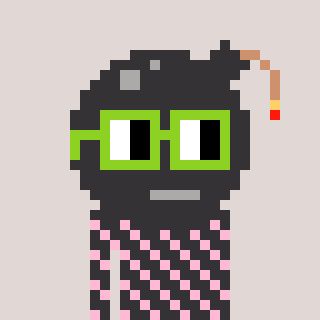
a pixel art character with square light green glasses, a bomb-shaped head and a grayscale-colored body on a warm background